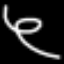
Label: squiggle